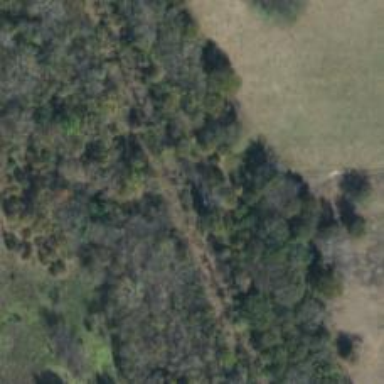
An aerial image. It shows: Abandoned railway with historical significance.